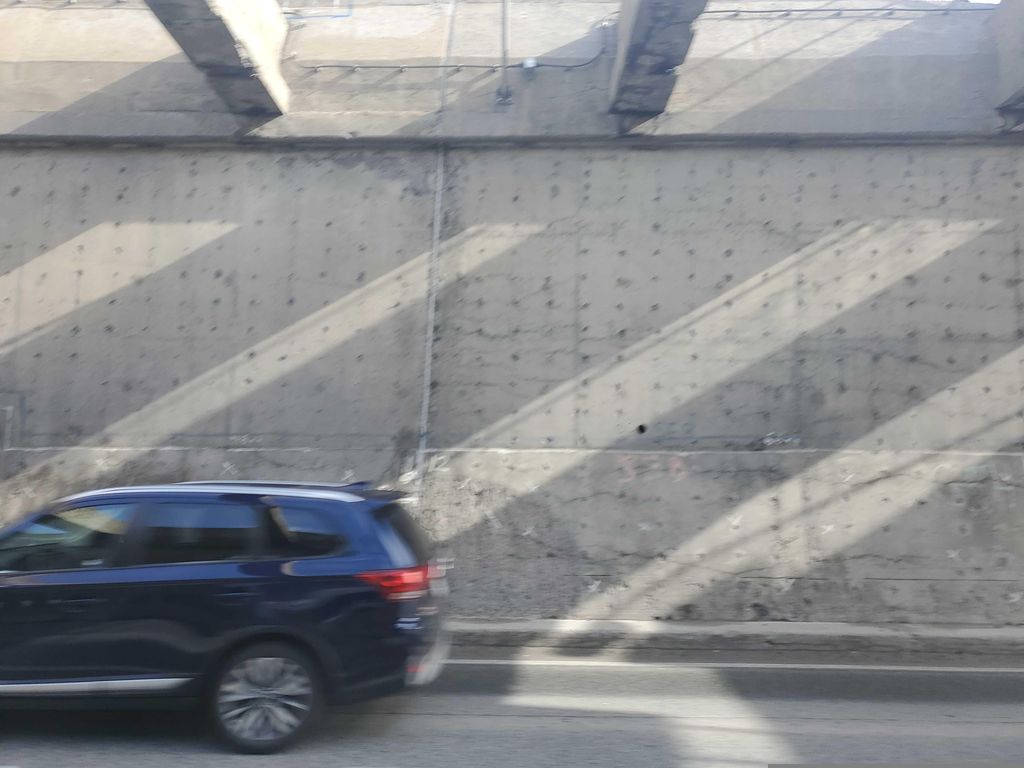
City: montreal